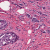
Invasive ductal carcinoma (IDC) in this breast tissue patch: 1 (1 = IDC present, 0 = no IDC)